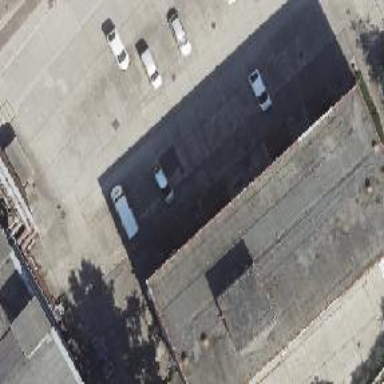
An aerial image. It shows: Commercial building.